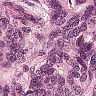
Metastatic tissue present: yes